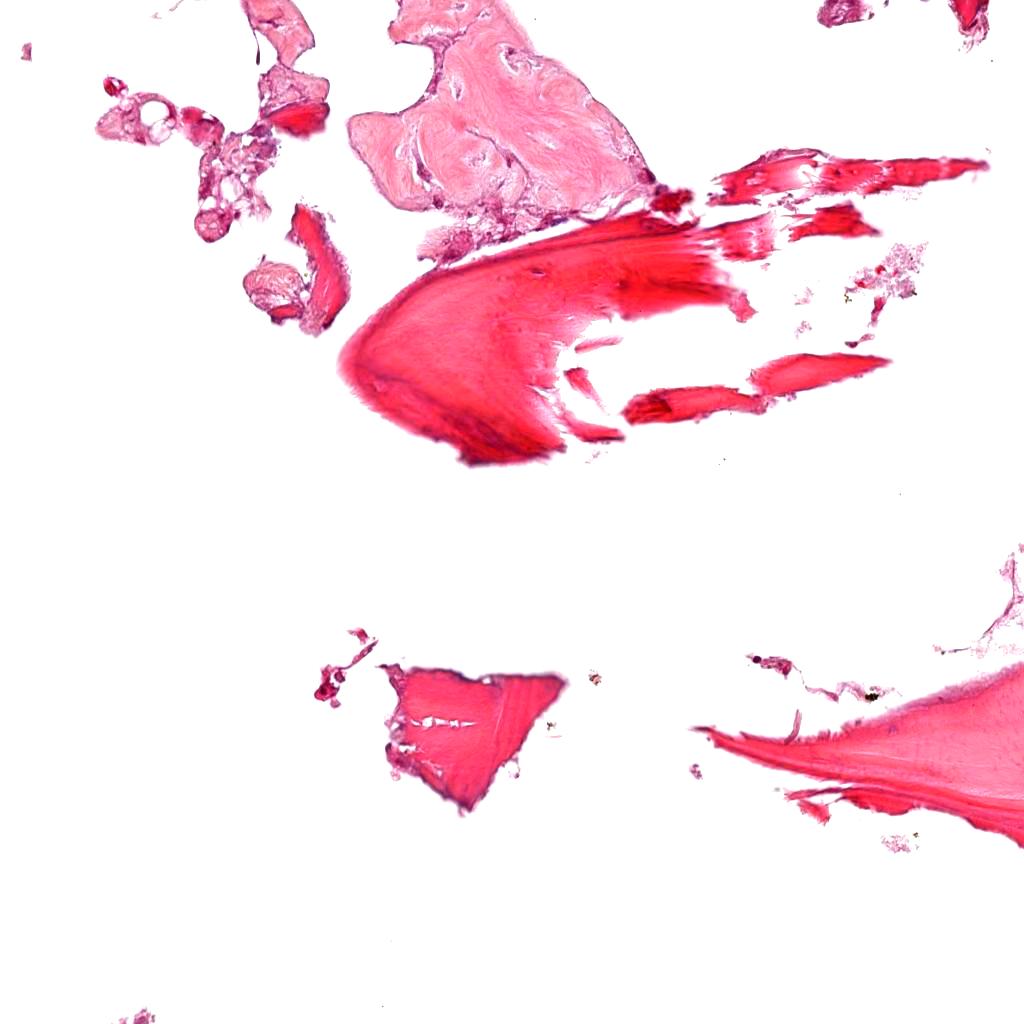
Label: Non-Tumor